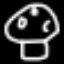
Label: mushroom